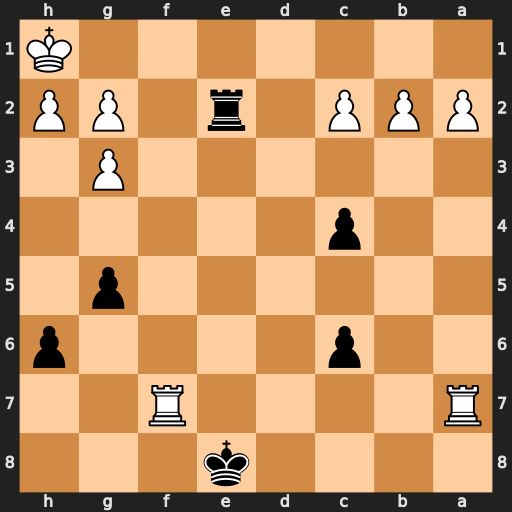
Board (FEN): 4k3/R4R2/2p4p/6p1/2p5/6P1/PPP1r1PP/7K
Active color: b
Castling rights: -
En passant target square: -
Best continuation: Re1+ Rf1 Rxf1#